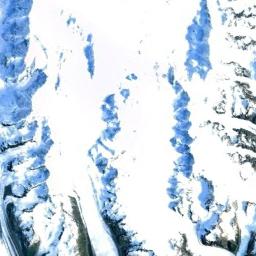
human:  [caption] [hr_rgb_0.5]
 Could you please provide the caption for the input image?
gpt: A lot of snow is on the snowberg .

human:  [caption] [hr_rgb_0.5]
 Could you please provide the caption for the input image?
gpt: The snow berg is consist of bare land and white snow .

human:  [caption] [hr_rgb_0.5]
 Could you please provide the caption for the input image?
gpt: A snow-covered mountain covered in large areas .

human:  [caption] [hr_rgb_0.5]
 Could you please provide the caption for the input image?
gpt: The snowberg is covered with glaciers .

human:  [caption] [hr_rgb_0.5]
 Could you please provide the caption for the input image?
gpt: There are full of snow on the snowberg .